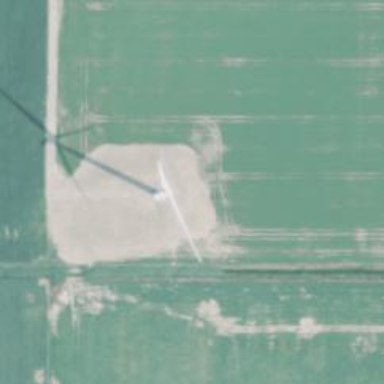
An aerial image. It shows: Wind generator using horizontal axis wind turbines.